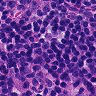
Metastatic tissue present: no